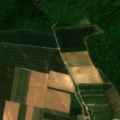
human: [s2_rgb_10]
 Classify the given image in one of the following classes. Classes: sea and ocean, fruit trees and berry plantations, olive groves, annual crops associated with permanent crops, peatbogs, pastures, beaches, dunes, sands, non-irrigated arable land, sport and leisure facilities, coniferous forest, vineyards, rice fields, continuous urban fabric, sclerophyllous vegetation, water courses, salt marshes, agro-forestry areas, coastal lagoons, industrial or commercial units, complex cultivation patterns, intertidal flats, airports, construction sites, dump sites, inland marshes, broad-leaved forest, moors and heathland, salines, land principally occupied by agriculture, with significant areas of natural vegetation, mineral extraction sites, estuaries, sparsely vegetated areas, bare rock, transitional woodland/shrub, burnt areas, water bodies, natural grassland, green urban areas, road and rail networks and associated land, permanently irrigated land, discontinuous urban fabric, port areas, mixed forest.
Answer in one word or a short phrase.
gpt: non-irrigated arable land, vineyards, broad-leaved forest